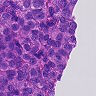
Metastatic tissue present: yes